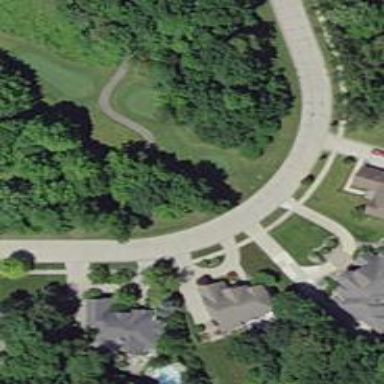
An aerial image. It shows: Service road used as golf cart path.